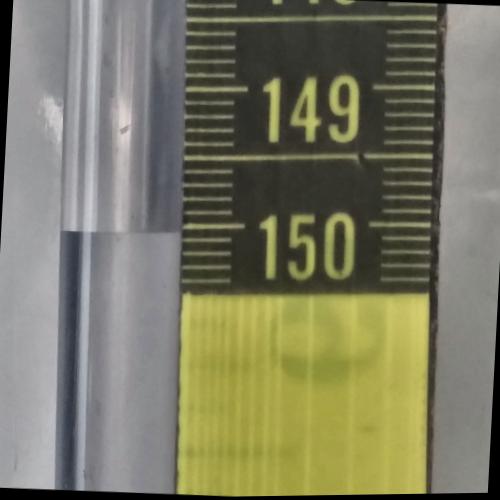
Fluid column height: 150.0 cm